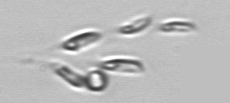
Label: Dinobryon